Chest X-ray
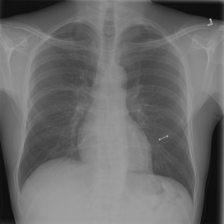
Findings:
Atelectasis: negative
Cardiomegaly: negative
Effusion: negative
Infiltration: negative
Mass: negative
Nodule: negative
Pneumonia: negative
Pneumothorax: negative
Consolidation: negative
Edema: negative
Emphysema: negative
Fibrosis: negative
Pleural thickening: negative
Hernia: negative